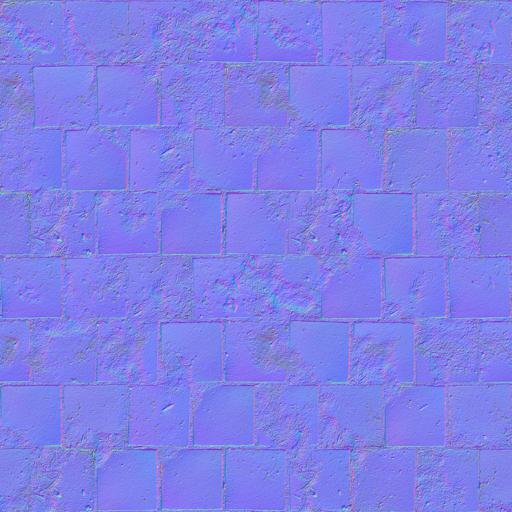
broken brown dirt dirty tiled tiles yellow